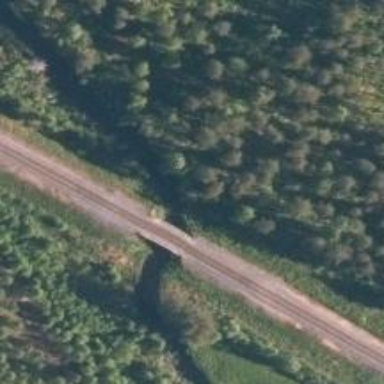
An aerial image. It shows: Railway bridge with B1 track class.